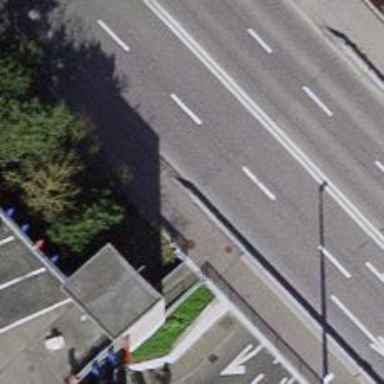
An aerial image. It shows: Guard rail.